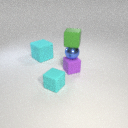
small green rubber cube above small purple rubber cube